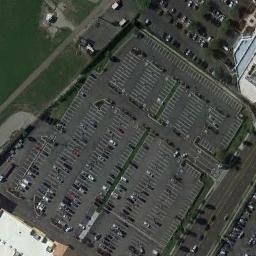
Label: parking_lot